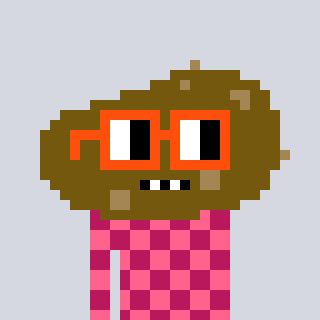
a pixel art character with square orange glasses, a potato-shaped head and a darkpink-colored body on a cool background